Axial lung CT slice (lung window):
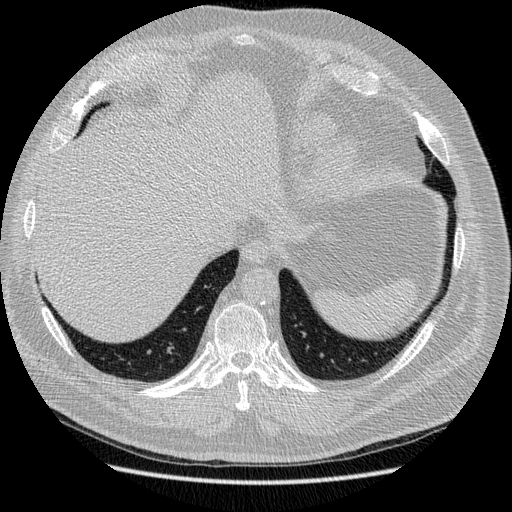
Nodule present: no